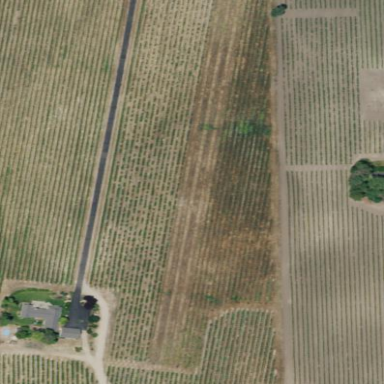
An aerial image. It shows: Vineyard growing grapes.